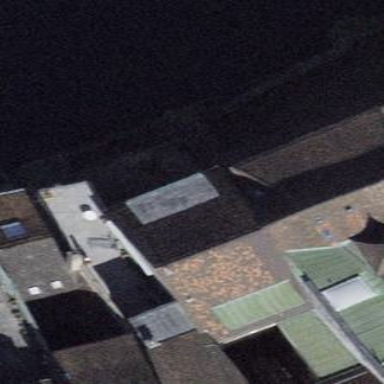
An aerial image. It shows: Building with tiled roof.